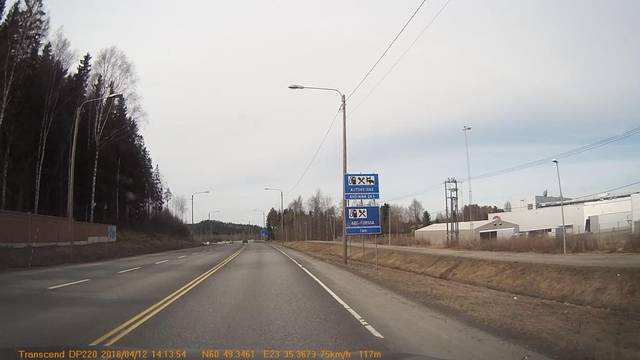
Region: Finland
Coordinates: 60.823, 23.589